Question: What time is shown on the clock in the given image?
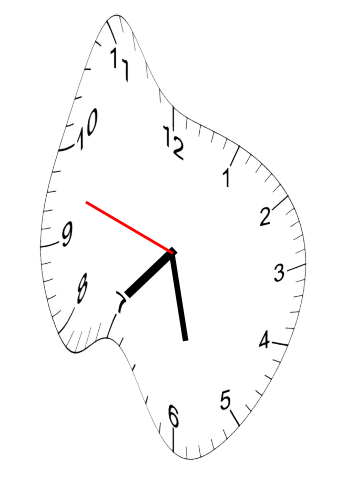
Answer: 07:27:48